Question: So I was wondering what the best way to play an mp3 on my website would be...
I kind of want it to function and appear like the itunes method - a simple play and stop button. like this:

How should I do this? I don't really want to embed a player.
Thanks for the help!
Add to Bookmarks
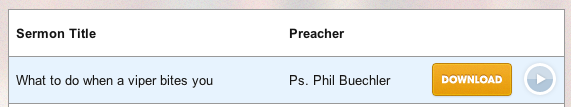
Answer: The simplest way to do this is to use:
'''
<embed height="50px" width="100px" src="song.mp3" />
'''
But this will also show a visible player in most cases.
Another way to do this is using the audio tag from HTML5 (not supported in older browsers):
'''
<audio id="audio">
<source src="song.ogg" type="audio/ogg" />
<source src="song.mp3" type="audio/mp3" />
</audio>
'''
(Using 2 sources here because most browsers either support ogg or mp3. But usually not both)
The tag shown will generate a controllable (invisible) audio element on your page.
You could then use JavaScript to control the audio element with a custom button for example:
'''
<button onClick="document.getElementById('audio').play()">Play</button>
<button onClick="document.getElementById('audio').pause()">Pause</button>
'''